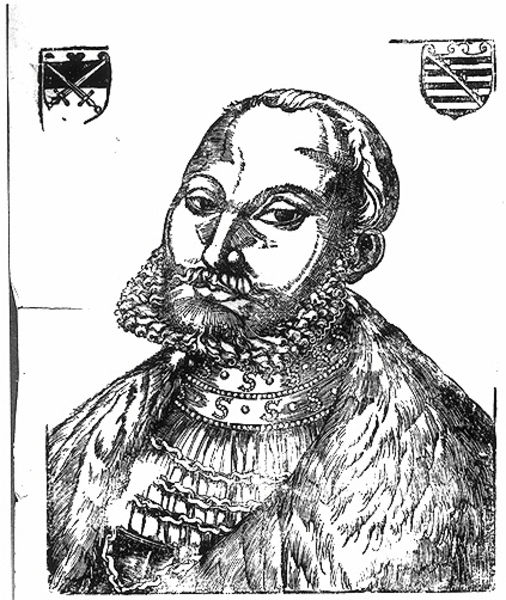
Titel: Bildnis von Johann Friedrich I von Sachsen dem Großmütigen
Künstler: Lucas d.J. Cranach
Institution: (Seriendruck)
Schlagwörter: kopf, mann, umhang, weiß, brust, bunt, frisur, grau, haar, mund, nase, ohr, schmuck, schwarz, skizze, stirn, zeichen, zeichnung, blick, tuch, alt, bart, hemd, schnurrbart, augen, falten, gesicht, kragen, mensch, pelz, vollbart, bildnis, hals, halskrause, herr, portrait, porträt, haare, mantel, adel, spitzen, blatt, augenbrauen, brustbild, kinn, lippen, locken, schultern, traurig, fell, holzschnitt, schrift, wangen, papier, zwei, kette, grafik, graphik, könig, schnurbart, ernst, inschrift, glatze, pupillen, melancholie, streifen, metall, striche, schild, druck, radierung, stich, seite, schwarzweiß, schwert, schwerter, waffen, ketten, soldat, holzdruck, krause, ritter, rüstung, wappen, pelzkragen, pelzmantel, schläfen, mittelalter, luther, feldherr, karl, kupferstich, schief, sachsen, heraldik, brustschild, leidend, bard, schwar-weiß, mandelaugen, s, grapjik, waffenschild, sachsen anhalt